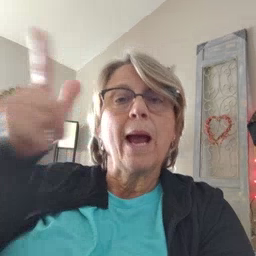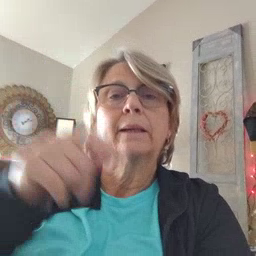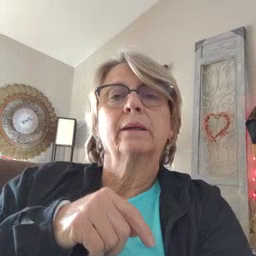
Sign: wake